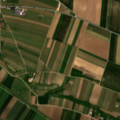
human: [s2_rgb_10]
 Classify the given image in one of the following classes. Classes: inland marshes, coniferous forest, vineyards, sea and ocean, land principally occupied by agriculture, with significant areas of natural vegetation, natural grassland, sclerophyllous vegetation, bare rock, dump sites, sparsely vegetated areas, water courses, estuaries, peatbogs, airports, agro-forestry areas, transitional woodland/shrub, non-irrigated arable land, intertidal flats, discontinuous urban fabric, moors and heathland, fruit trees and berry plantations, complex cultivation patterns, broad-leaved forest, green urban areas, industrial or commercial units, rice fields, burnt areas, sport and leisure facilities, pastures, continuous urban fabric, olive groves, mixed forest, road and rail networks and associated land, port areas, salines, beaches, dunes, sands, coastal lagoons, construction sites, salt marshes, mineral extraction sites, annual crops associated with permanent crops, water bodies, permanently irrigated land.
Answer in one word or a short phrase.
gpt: discontinuous urban fabric, non-irrigated arable land, vineyards